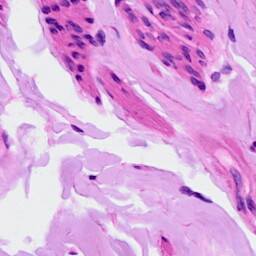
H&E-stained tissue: Ovarian